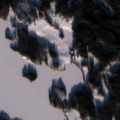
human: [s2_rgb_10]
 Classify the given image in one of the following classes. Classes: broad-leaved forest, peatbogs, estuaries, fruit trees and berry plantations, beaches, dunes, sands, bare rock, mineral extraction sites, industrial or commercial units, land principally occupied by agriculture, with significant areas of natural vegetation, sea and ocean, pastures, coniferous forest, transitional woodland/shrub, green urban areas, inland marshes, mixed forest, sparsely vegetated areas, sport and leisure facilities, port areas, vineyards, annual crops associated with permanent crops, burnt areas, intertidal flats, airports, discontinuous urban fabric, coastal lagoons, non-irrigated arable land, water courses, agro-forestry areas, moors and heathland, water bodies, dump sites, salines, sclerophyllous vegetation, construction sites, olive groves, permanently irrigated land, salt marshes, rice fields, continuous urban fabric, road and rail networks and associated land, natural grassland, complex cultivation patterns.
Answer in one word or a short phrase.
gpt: land principally occupied by agriculture, with significant areas of natural vegetation, coniferous forest, mixed forest, water bodies